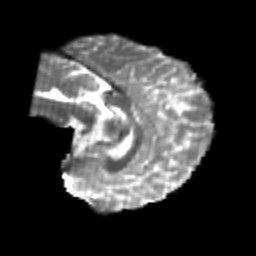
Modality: T2w
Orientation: sagittal
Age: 24
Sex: female
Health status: healthy
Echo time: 0.074 s